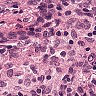
Metastatic tissue present: no